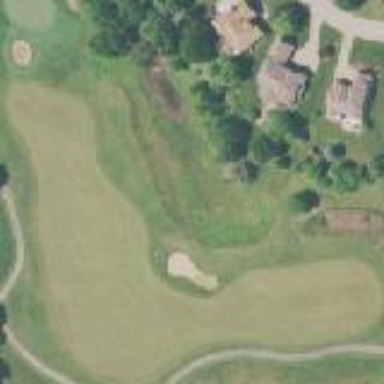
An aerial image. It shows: Grassy area designated as golf fairway.